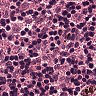
Metastatic tissue present: no